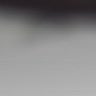
Metastatic tissue present: no